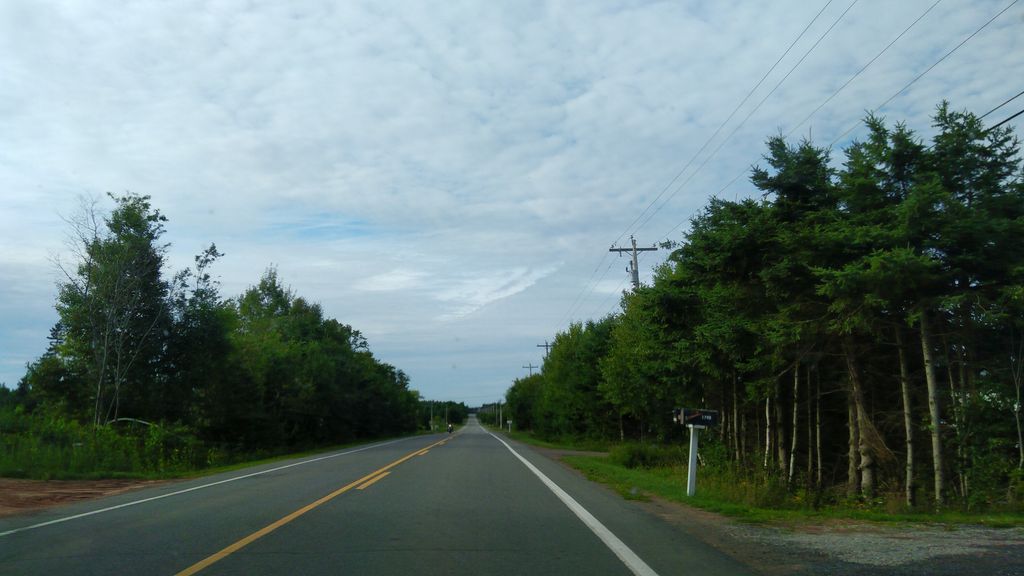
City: charlottetown